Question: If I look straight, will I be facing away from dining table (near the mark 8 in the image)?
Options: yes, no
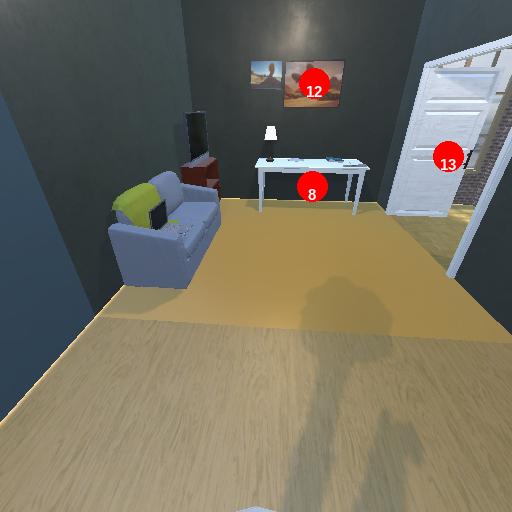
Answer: yes